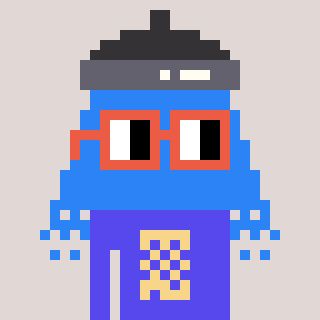
a pixel art character with square orange glasses, a shower-shaped head and a computerblue-colored body on a warm background